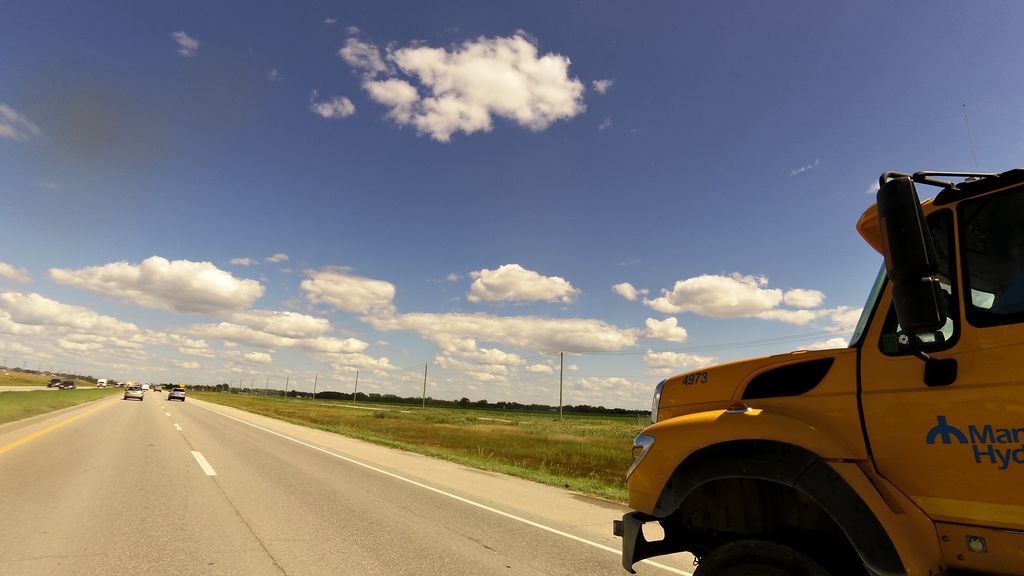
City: winnipeg